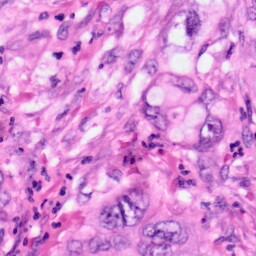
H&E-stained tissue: Pancreatic